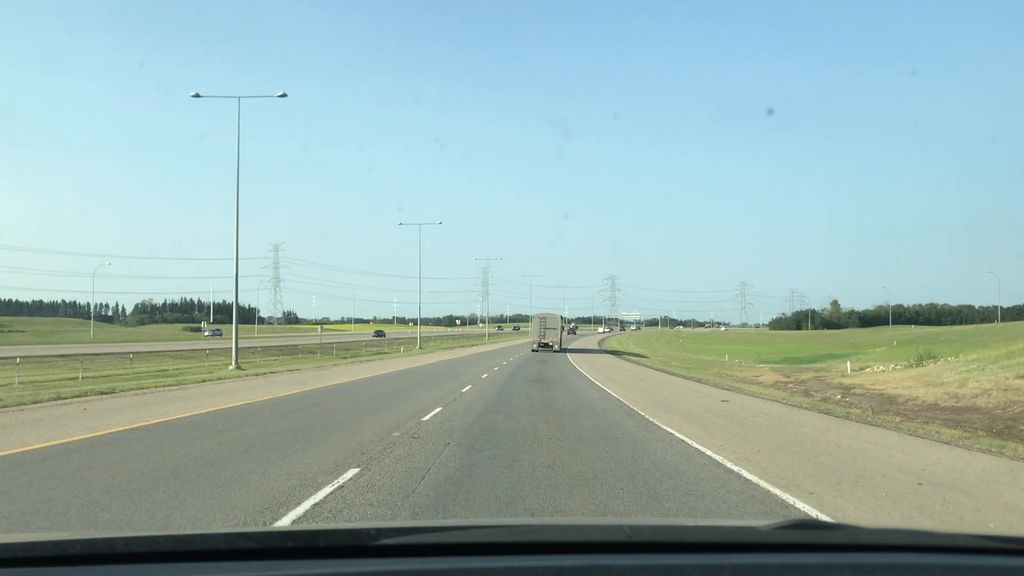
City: edmonton